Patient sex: M
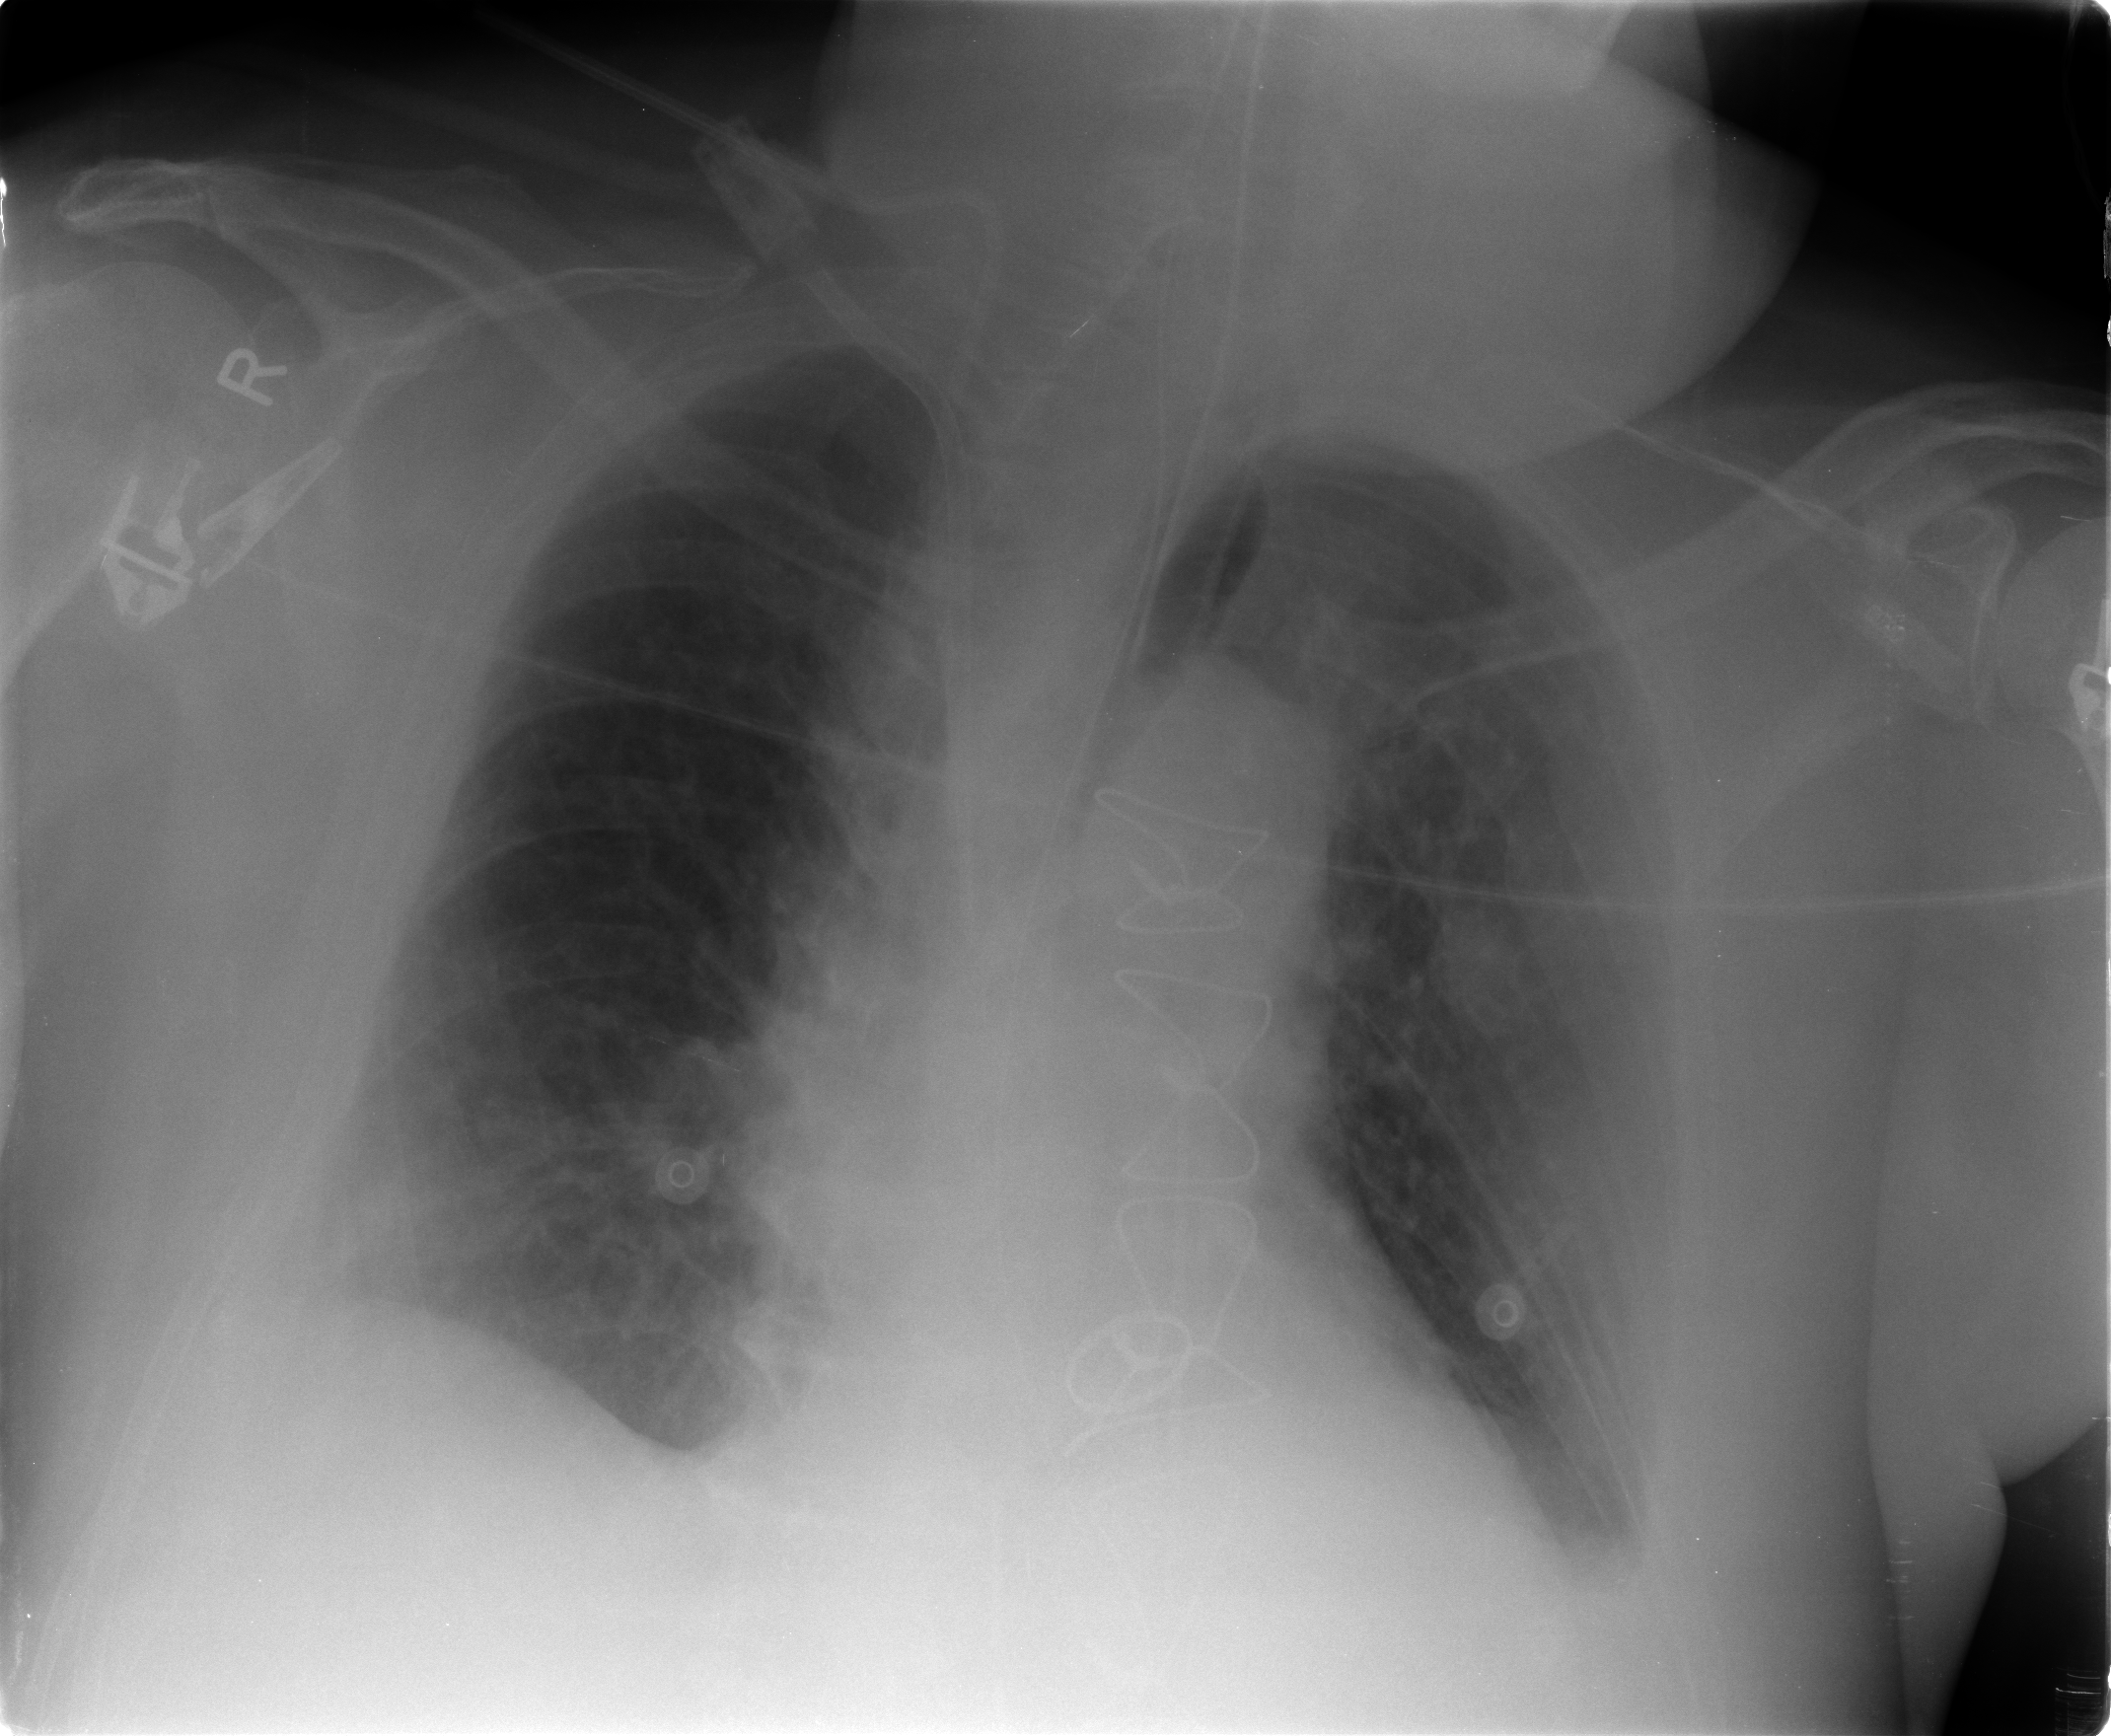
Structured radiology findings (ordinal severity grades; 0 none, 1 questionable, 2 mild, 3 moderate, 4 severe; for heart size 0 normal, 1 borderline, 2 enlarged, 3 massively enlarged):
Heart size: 1
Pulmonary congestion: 1
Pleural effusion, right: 2
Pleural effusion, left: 2
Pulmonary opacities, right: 0
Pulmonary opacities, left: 0
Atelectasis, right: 2
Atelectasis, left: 2